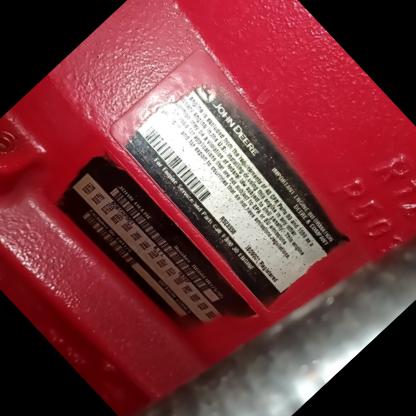
Klasa: tabliczka-znamionowa